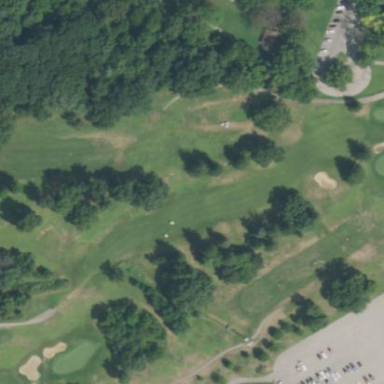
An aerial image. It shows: Golf fairway in the image.